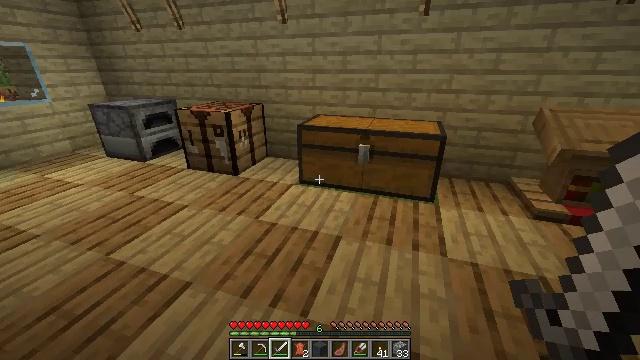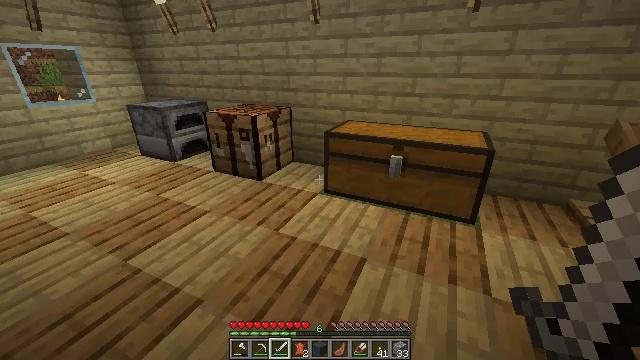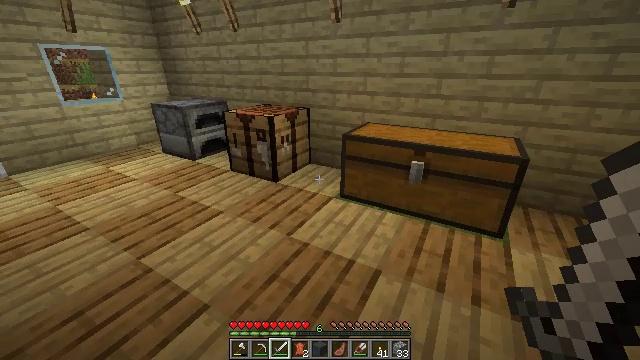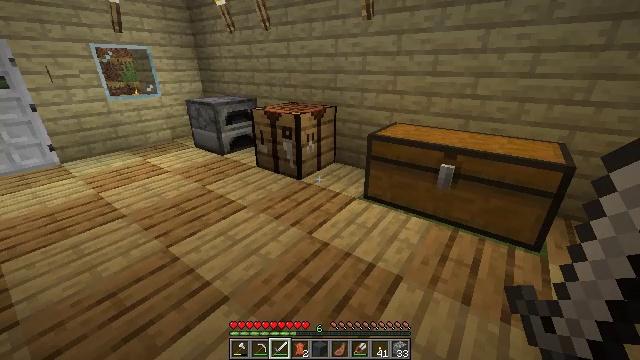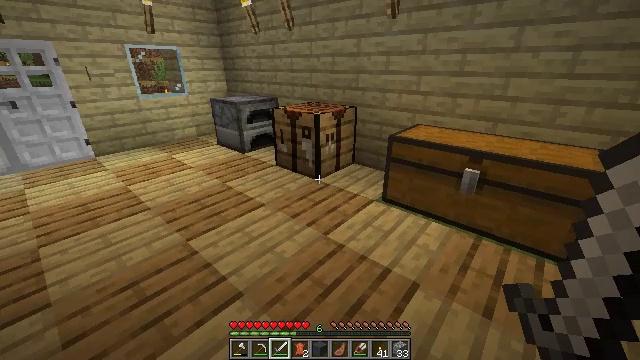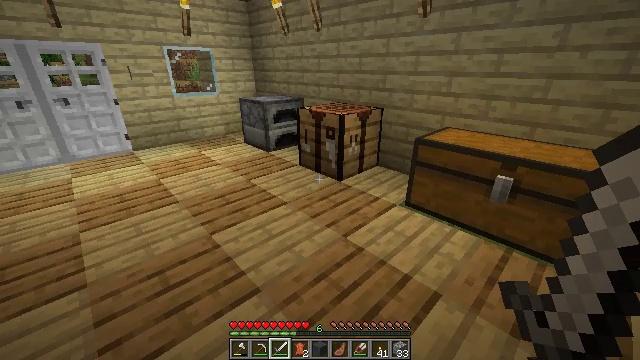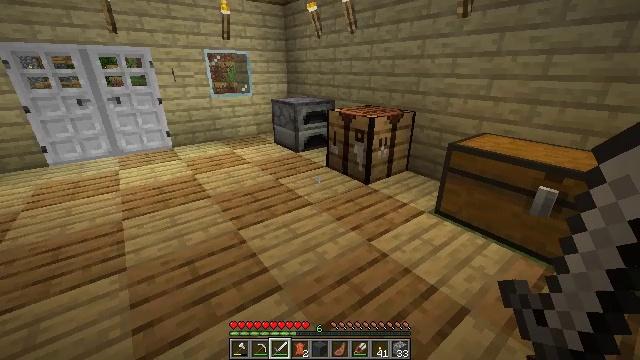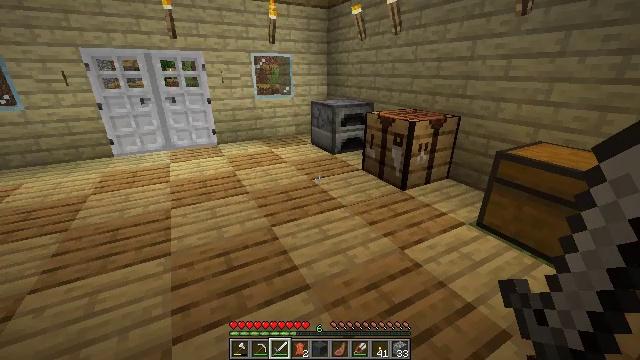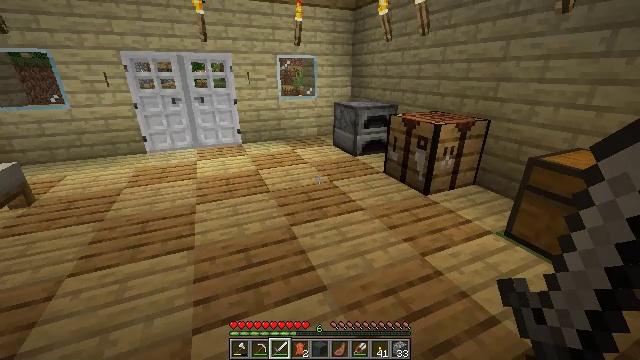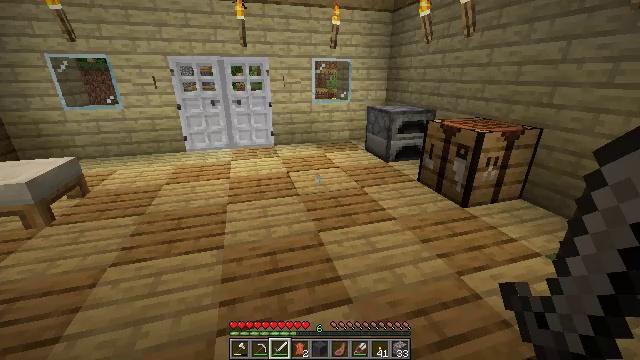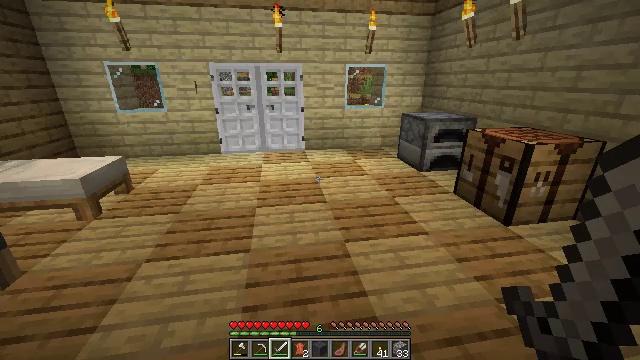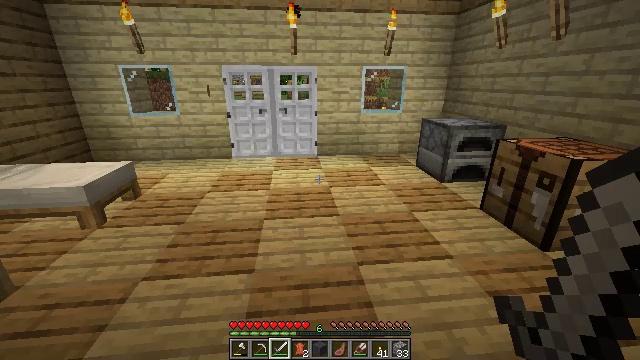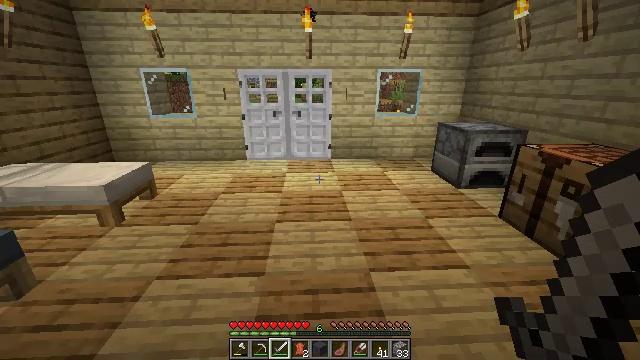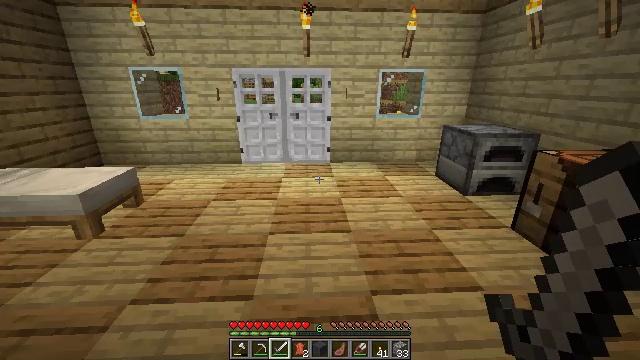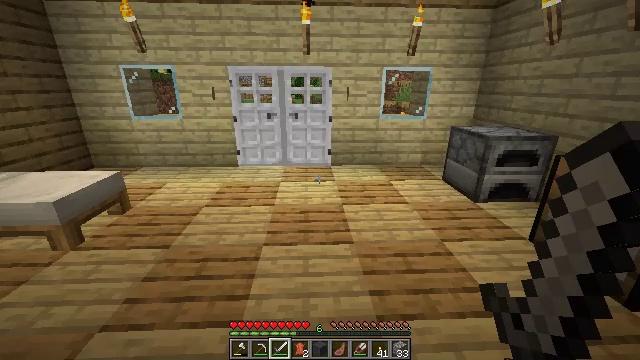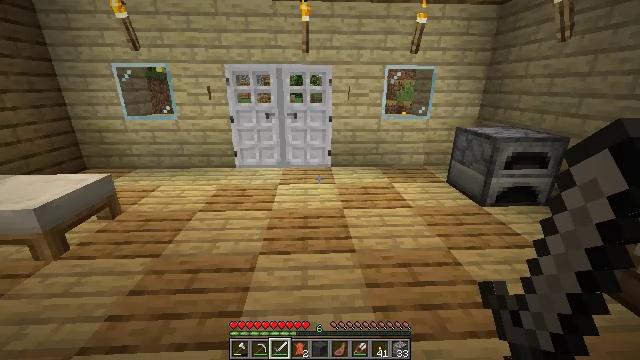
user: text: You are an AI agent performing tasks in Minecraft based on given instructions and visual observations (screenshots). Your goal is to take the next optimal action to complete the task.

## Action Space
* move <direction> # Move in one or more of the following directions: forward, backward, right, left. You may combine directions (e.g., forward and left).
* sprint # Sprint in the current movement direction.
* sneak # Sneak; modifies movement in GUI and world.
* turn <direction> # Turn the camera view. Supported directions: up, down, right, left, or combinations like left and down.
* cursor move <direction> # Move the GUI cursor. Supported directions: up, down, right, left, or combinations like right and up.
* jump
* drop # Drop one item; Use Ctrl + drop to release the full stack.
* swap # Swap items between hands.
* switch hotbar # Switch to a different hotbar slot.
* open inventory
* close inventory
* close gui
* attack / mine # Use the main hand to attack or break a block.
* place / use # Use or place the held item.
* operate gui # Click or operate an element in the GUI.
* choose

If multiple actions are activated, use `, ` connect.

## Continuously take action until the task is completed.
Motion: motion action
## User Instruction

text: Collect beetroots from the field.
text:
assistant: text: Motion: turn left
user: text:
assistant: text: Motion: turn left
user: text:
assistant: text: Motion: turn left
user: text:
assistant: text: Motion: turn left
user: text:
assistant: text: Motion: turn left
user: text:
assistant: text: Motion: turn left
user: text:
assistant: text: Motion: turn left
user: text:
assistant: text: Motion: turn left
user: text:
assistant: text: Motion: move forward, turn left
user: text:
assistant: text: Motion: move forward, turn left and up
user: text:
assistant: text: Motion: move forward, turn left
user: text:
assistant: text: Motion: move forward, turn left
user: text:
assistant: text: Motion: move forward
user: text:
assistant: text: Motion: move forward
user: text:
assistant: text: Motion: move forward
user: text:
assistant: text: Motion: move forward
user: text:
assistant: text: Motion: move forward
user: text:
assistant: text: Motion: move forward
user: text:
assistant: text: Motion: move forward
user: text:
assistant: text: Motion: move forward
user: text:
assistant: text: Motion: move forward
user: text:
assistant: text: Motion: no_op
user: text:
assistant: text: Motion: no_op
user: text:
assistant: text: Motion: no_op
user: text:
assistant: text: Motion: no_op
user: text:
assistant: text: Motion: no_op
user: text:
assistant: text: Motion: no_op
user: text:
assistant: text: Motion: no_op
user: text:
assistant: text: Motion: no_op
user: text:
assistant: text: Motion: no_op